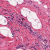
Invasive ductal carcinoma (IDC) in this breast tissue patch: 0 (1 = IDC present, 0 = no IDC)